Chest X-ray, PA view. Patient: 66 years old, sex M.
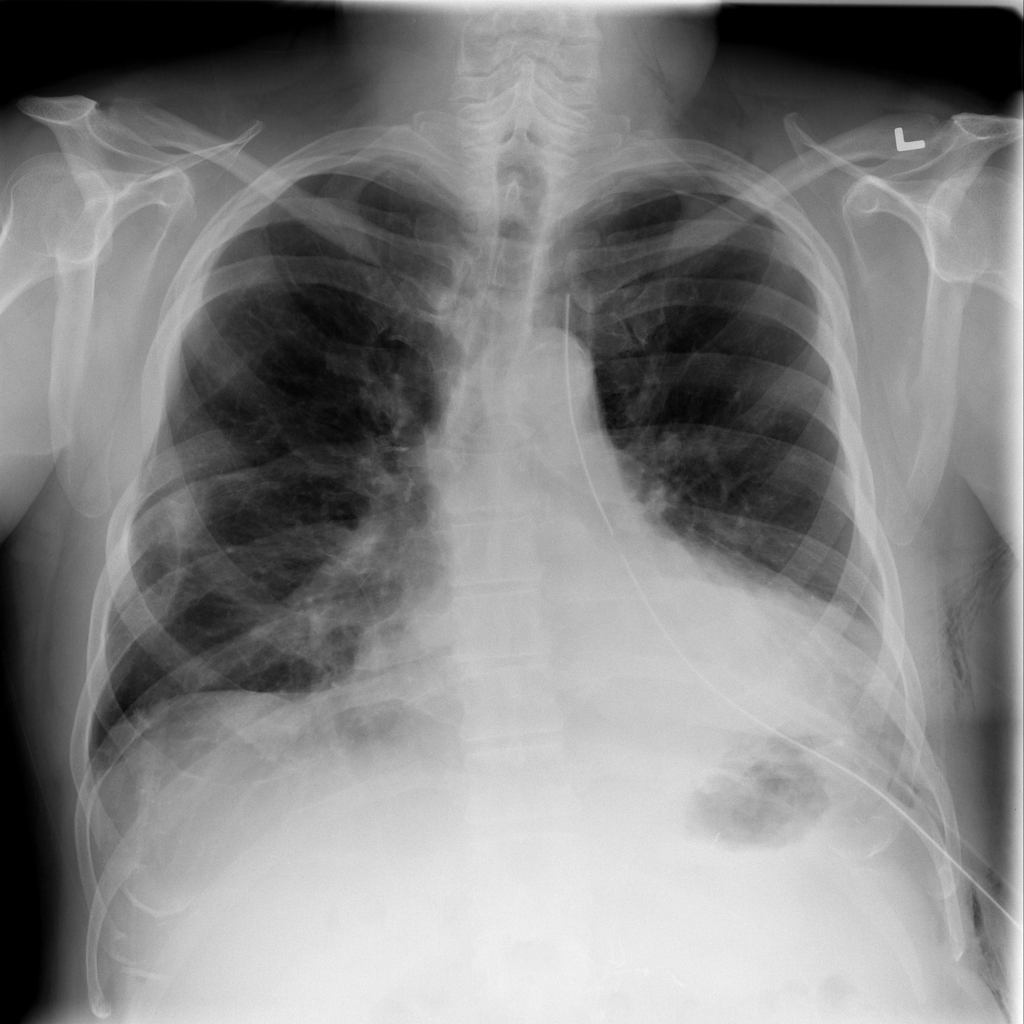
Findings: Atelectasis, Consolidation, Emphysema, Pneumothorax